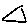
Label: triangle